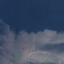
Land use / land cover: HerbaceousVegetation